Question: I have installed , the default language of the of which after my installation is not English

Is it possible to use the SQL command line tool or something rather to modify the language setting of it, so it would be English again? Thanks a lot
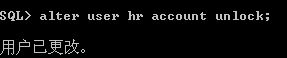
Answer: If you set the NLS_LANG environment variable, SQL*Plus should pick that up, e.g:
'''
SET NLS_LANG=English
'''